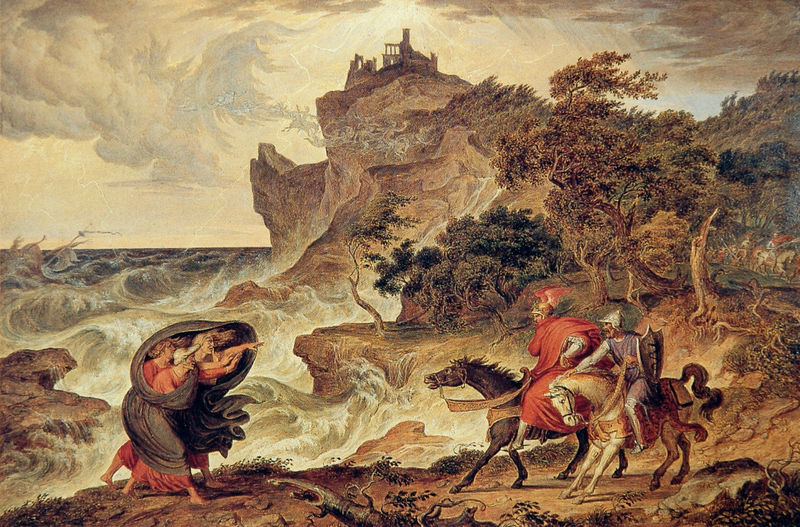
Titel: Landschaft mit Macbeth und den Hexen
Künstler: Joseph Anton Koch
Standort: Wuppertal
Institution: Von der Heydt-Museum
Schlagwörter: baum, berg, blau, blätter, felsen, flügel, gemälde, gewitter, gott, held, himmel, laub, mann, meer, schatten, umhang, wasser, weiß, wolken, bäume, frauen, grün, landschaft, menschen, ocker, see, ufer, äste, bewegung, braun, frau, licht, männer, schwarz, säulen, gebäude, haus, park, rot, schloss, tuch, wolke, beige, ensor, barock, stein, steine, gesten, öl, baumstamm, horizont, strauch, wind, zweige, gewässer, sonne, gewand, haare, mantel, decke, renaissance, wald, boot, pferd, pferde, reiter, engel, mähne, zaumzeug, zügel, gischt, küste, schiff, schiffe, segel, sommer, welle, wellen, italien, berge, fels, gipfel, klippen, nebel, figuren, masten, romantik, ölgemälde, brandung, orkan, querformat, schiffbruch, schlacht, seenot, sturm, unwetter, wetter, wogen, könig, men, people, red, religious, soldaten, soldiers, women, fates, green, painting, three, brown, zeigen, gruppen, klippe, regen, schild, ruine, burg, münchen, strahlen, festung, gefahr, uniform, soldat, helm, allegorie, ritter, heer, rüstung, schimmel, helme, wurzeln, braum, antik, blitz, clouds, horses, rock, rocks, sky, stone, tree, sage, wesen, mittelalter, begegnung, bran, boat, hill, landscape, mountain, nature, ocean, sea, water, waves, sun, trees, nibelungen, armor, helmet, knight, knorrig, himel, bushes, night, helmbusch, reigen, flügelhelm, castle, ruin, ruins, helden, tail, rennaissance, alte frauen, biegen, gewölk, wings, beach, kentern, rettung, shipwreck, storm, stormy, schutz, scene, geister, hexen, cape, toga, pinakothek, schreck, burgruine, retter, bent, horse, hero, shield, nibelungensage, truppen, splash, alte männer, pointing, christian, seesturm, lohegrin, lohengrin, macbeth, anstürmen, geisterheer, geisterreiter, gesiter, gesiterheer, gesiterreiter, gewang, hamlet, help, scared, mane, broken, point, fear, iconography, knights, stop, helmets, running, sheild, weapons, destroyed, direct, burgundy, arabian, accuse, medievel, stallion, shroud, furies, groups, drei gestalten, chasing, medevil, orses, apoll, dferer, adversary, opposed, against, mercur